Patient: sex F, age 53
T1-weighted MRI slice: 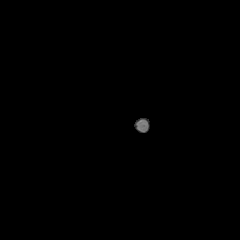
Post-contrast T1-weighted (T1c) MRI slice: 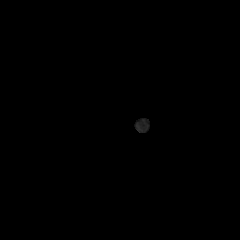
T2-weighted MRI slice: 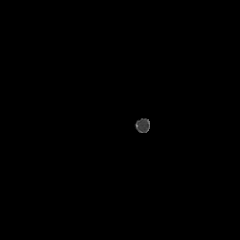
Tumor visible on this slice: no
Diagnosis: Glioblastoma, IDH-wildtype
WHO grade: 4